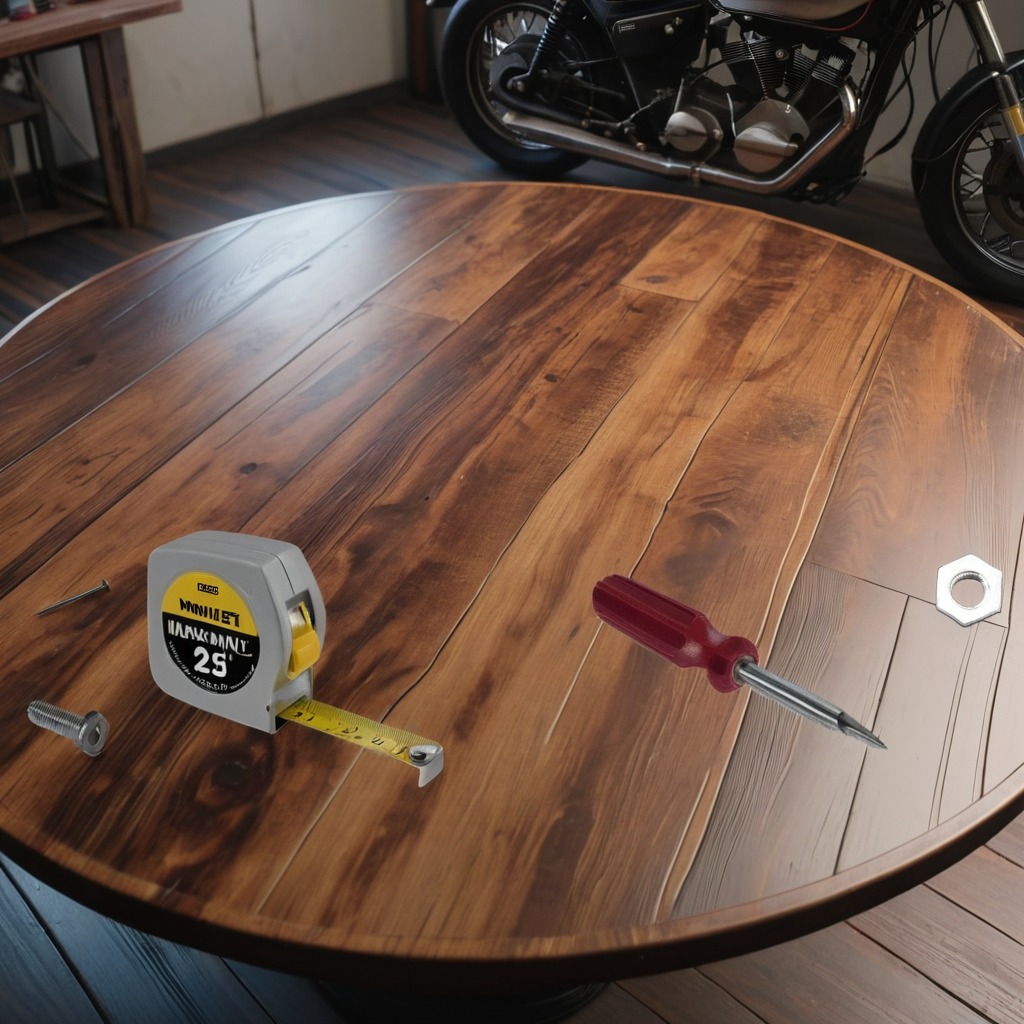
A measuring tape, a metal machine screw, an iron nail, a screwdriver, and a metal nut are lying on the wooden table in the garage.